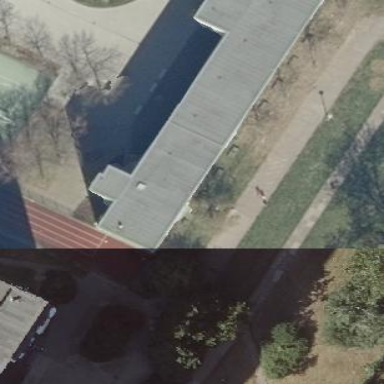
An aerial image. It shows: Flat-roofed school building.